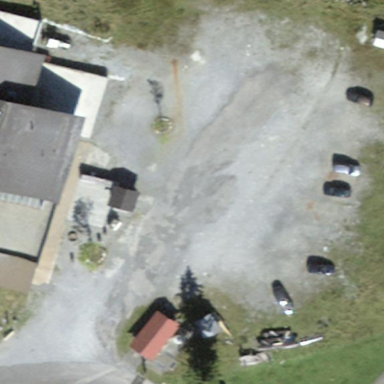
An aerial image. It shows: Parking area with gravel surface.